【题型】填空题　【知识点】立体几何　【难度】easy
如图，从 $A_1(1,0,0)$、$A_2(2,0,0)$、$B_1(0,1,0)$、$B_2(0,2,0)$、$C_1(0,0,1)$、$C_2(0,0,2)$ 这 6 个点中随机选取 3 个点，则这 3 点与原点 $O$ 共面的概率为 \underline{\hspace{3cm}}。

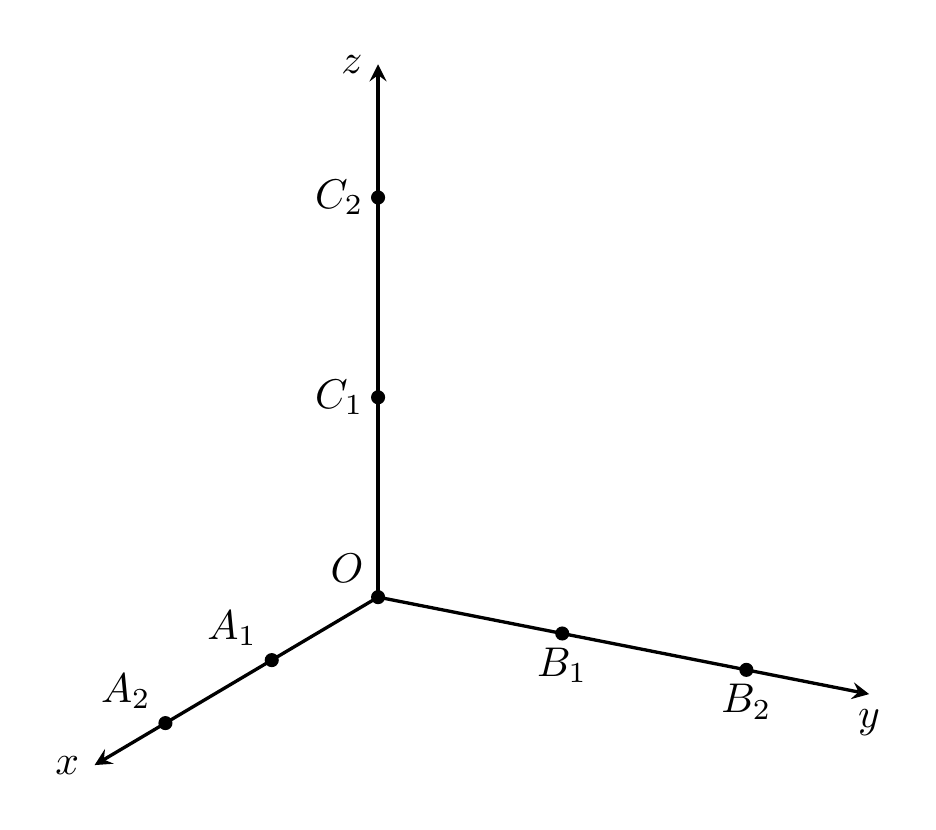
【解答】
\textbf{【答案】} $\frac{3}{5}$ / 0.6

\textbf{【解析】}
从 6 个点中随机选取 3 个点，共有 $C_6^3 = \frac{6 \times 5 \times 4}{3 \times 2 \times 1} = 20$ 种，

在平面 $Oxy$ 上有 $C_4^3 = 4$ 种情况与原点 $O$ 共面，

在平面 $Oxz$ 上有 $C_4^3 = 4$ 种情况与原点 $O$ 共面，

在平面 $Ozy$ 上有 $C_4^3 = 4$ 种情况与原点 $O$ 共面，

所以 3 点与原点 $O$ 共面共有 $4 + 4 + 4 = 12$ 种情况，

所以这 3 点与原点 $O$ 共面的概率为 $\frac{12}{20} = \frac{3}{5}$。

故答案为：$\frac{3}{5}$。